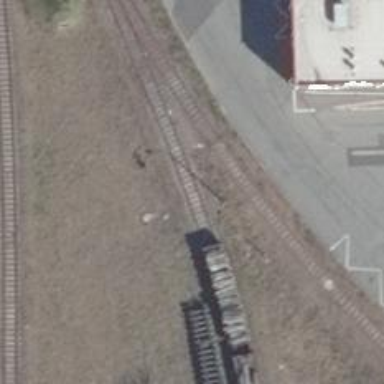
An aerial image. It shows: Railway spur service.